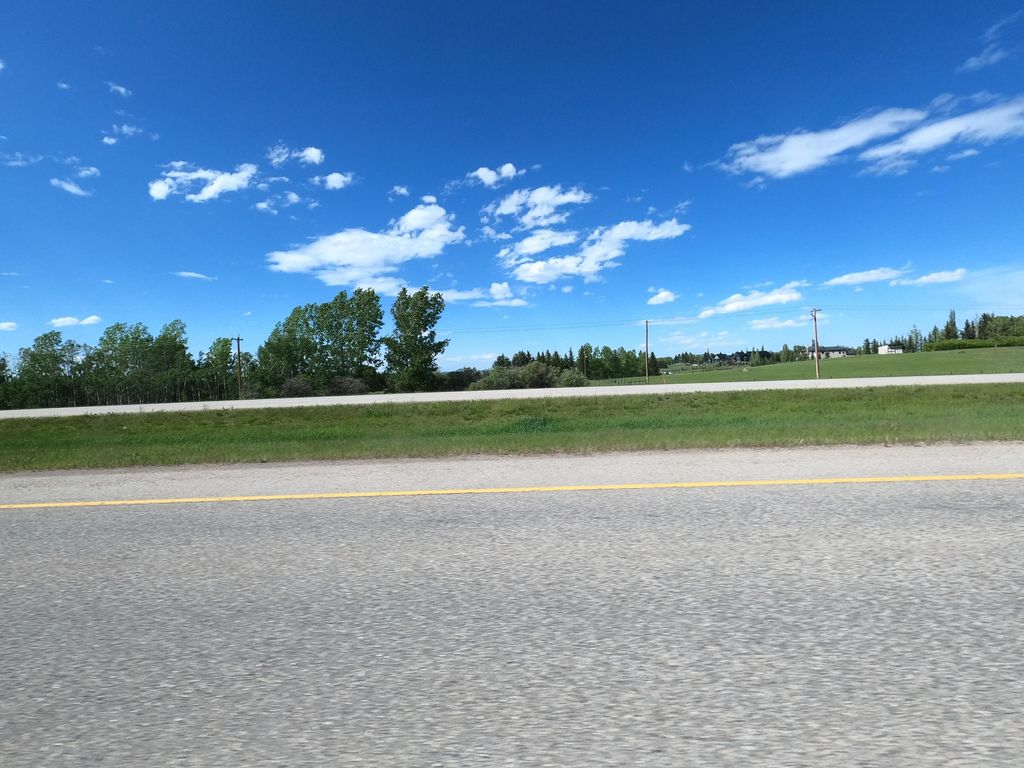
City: calgary